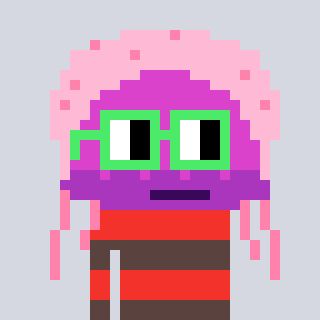
a pixel art character with square light green glasses, a jellyfish-shaped head and a darkbrown-colored body on a cool background